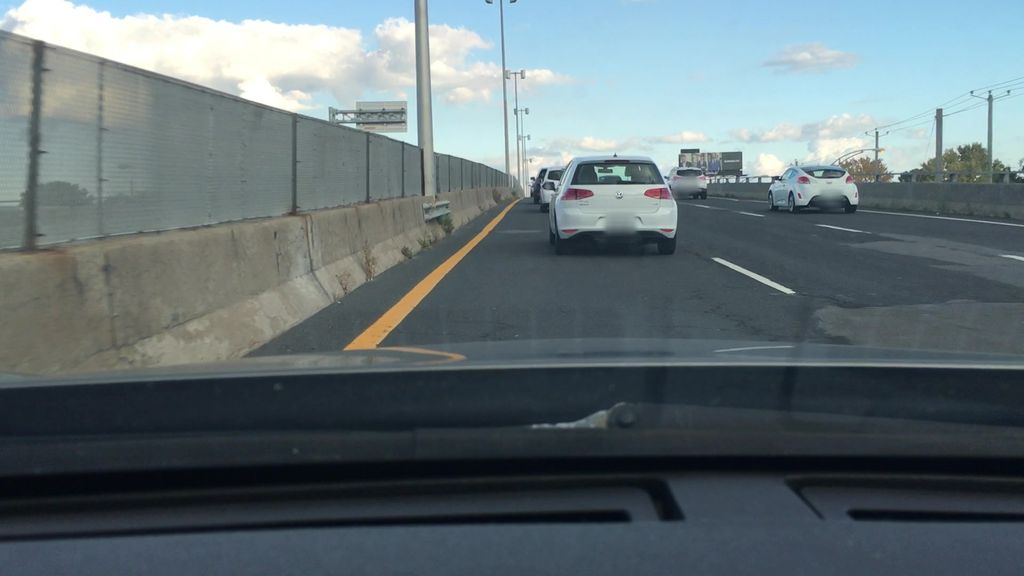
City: montreal